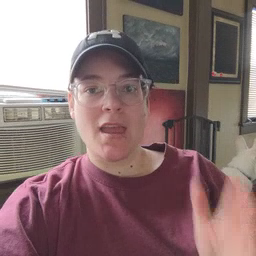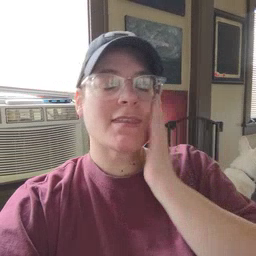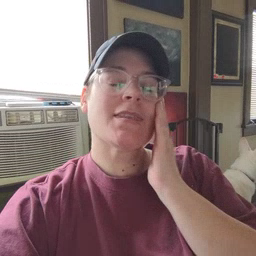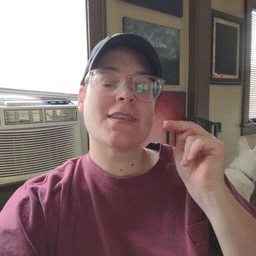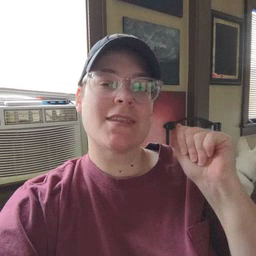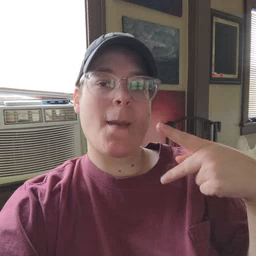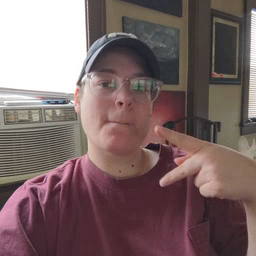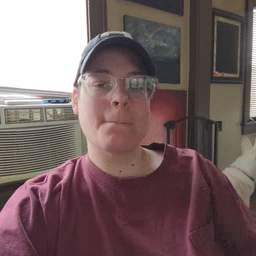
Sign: nap